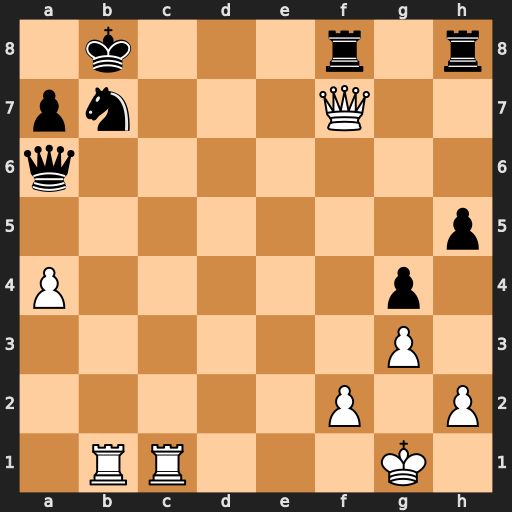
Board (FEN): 1k3r1r/pn3Q2/q7/7p/P5p1/6P1/5P1P/1RR3K1
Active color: w
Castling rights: -
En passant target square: -
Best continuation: Qc7+ Ka8 Rc6 Qxc6 Qxc6